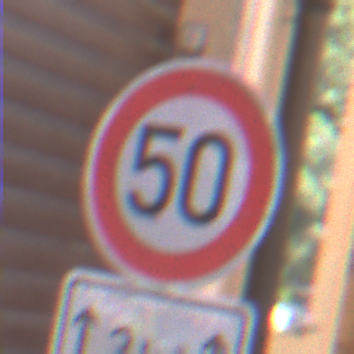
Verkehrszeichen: Geschwindigkeit50
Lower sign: LaengeEinerStrecke2
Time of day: MorningAfternoon
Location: Outdoor (Urban)
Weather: Clear
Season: NotSpecified
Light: Natural